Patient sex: F
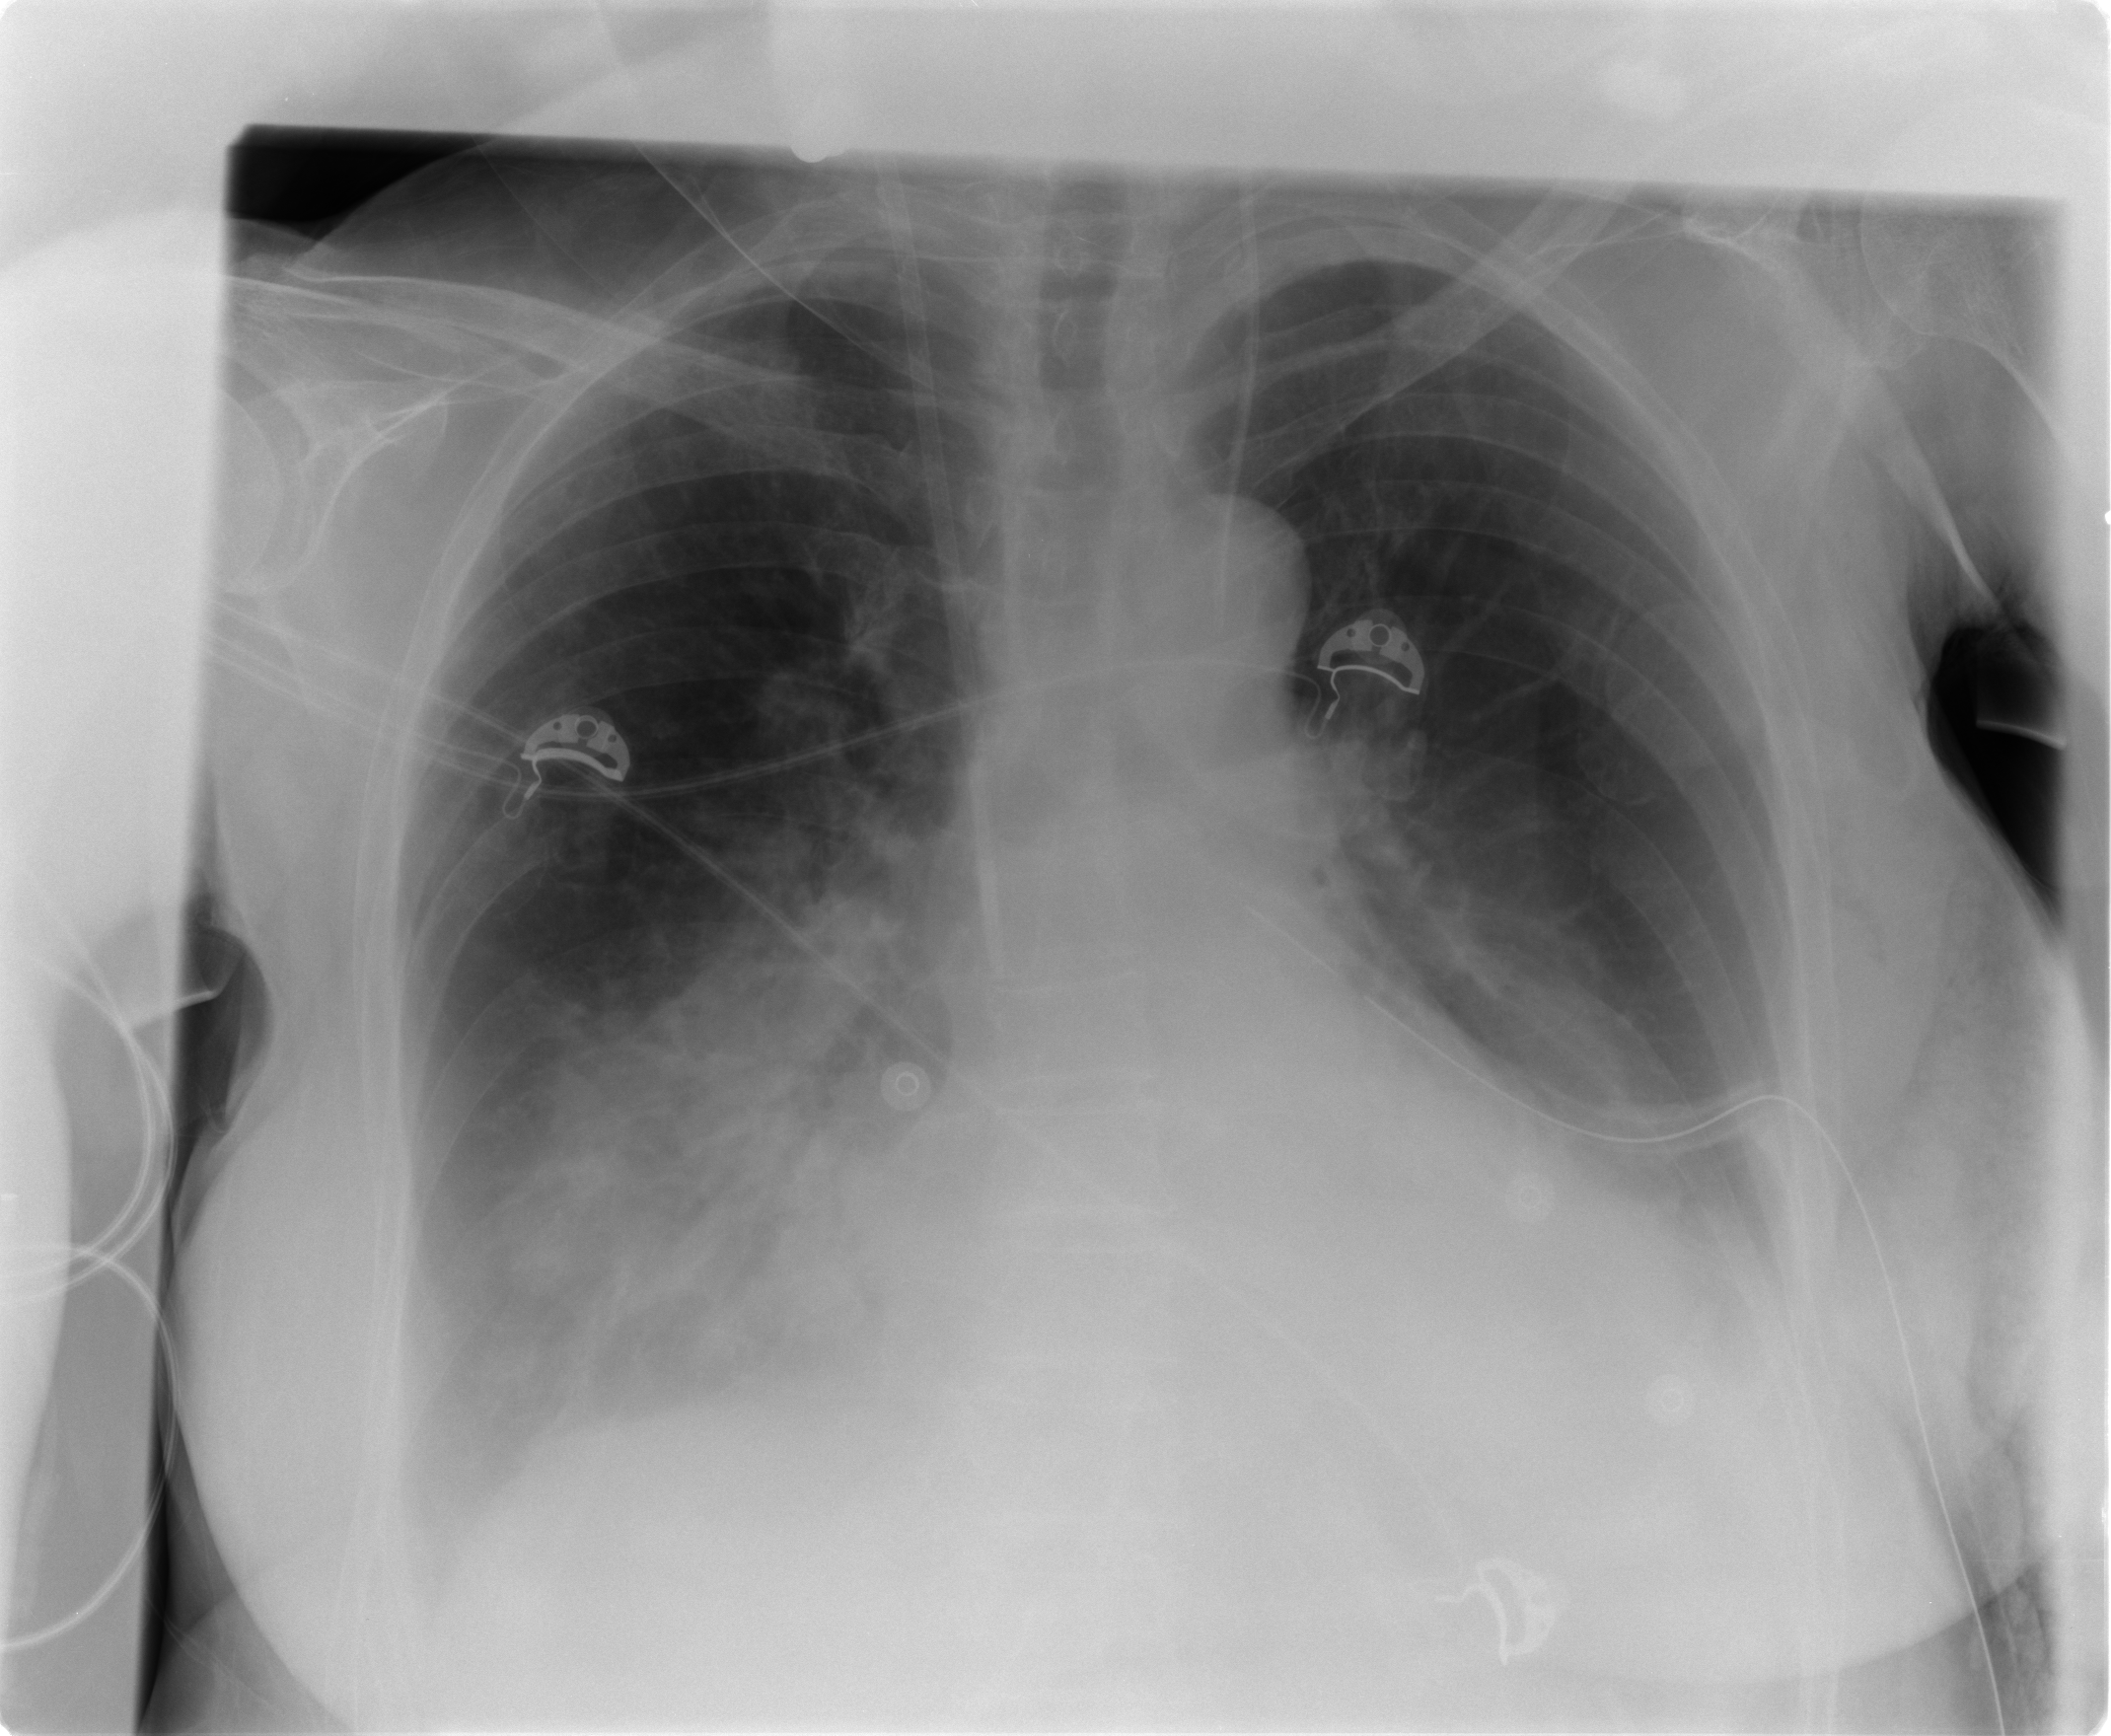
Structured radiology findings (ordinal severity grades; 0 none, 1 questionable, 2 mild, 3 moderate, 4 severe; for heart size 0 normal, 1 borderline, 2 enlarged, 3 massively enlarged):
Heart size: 0
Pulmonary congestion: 0
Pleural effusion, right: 2
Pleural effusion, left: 2
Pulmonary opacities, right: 3
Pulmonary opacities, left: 0
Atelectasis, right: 2
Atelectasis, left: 2